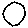
Label: hexagon